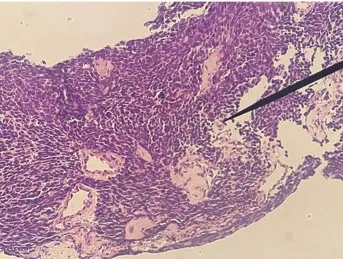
Pathological features of Prostate small cell carcinoma. (A) The tumor cells, diminutive in size and arranged in patches or in a nest-like manner, have scant cytoplasm, rendering them nearly nucleated. These nuclei are abundant with chromatin, yet the nucleoli remain indistinct (HE, 200x); Immunohistochemical image of Prostate small cell carcinoma (SP 200x).
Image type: pathology (immunostaining)